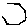
Label: hexagon